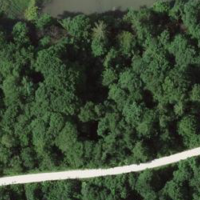
EUNIS habitat code: 44
Species observed at this site:
Cornus sanguinea
Corylus avellana